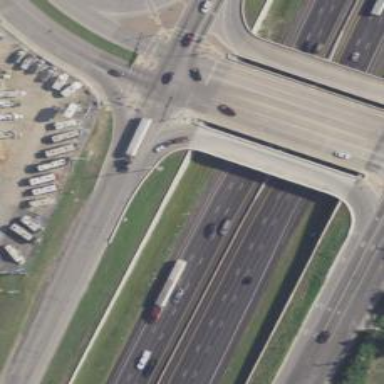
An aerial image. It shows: Secondary link road crossing over bridge.